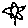
Label: flower